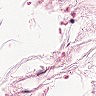
Metastatic tissue present: no